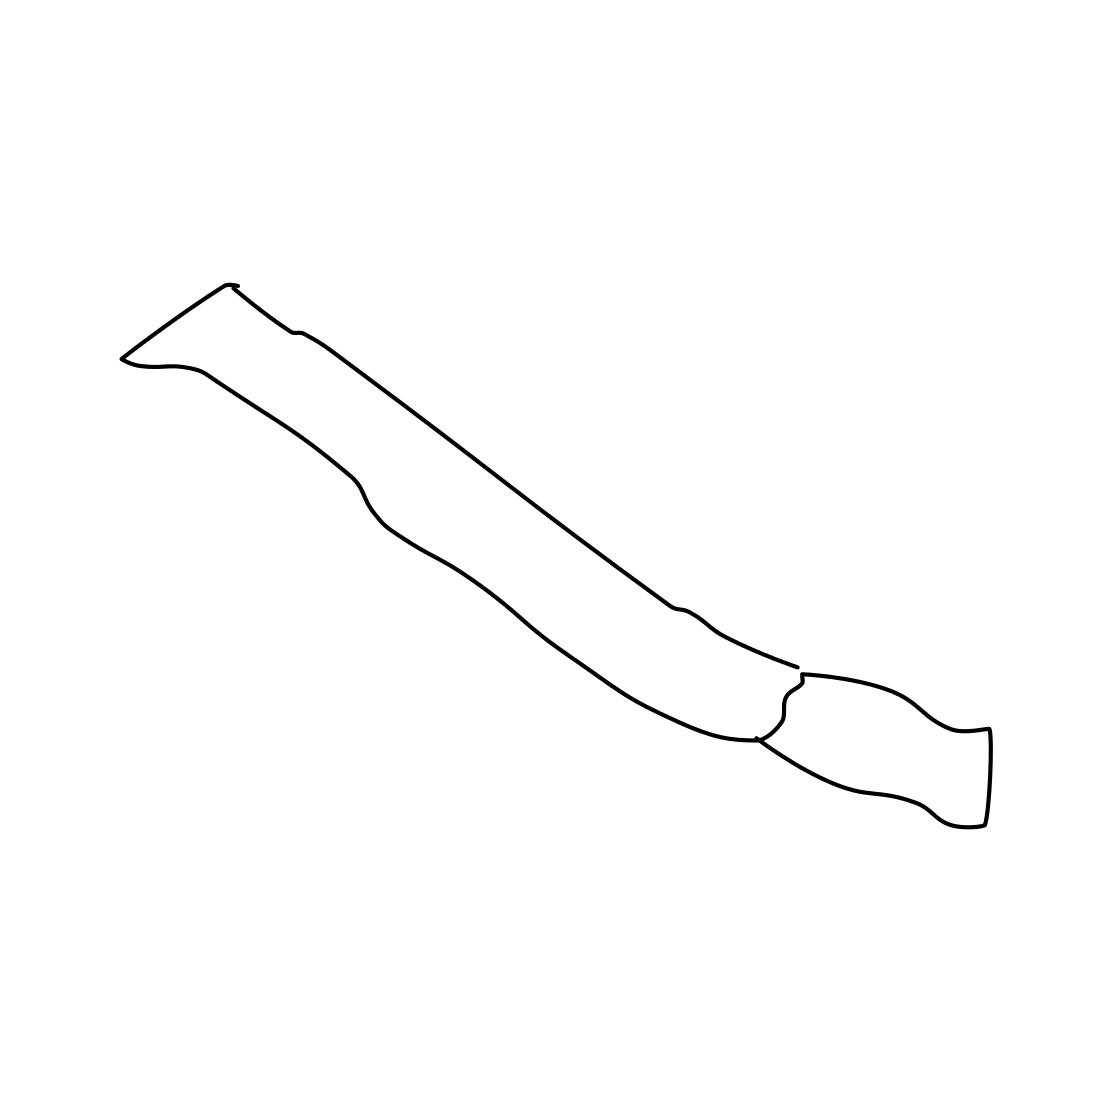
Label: knife